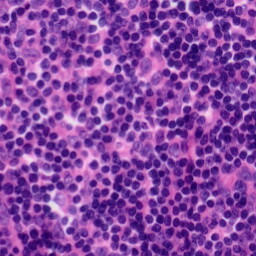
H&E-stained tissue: Tonsil